Question: How do I set the leading spaces in a GtkWidget? as you can see into below imagem, username/password widgets are a bit away from horizontal line when the window begins

My code:
'''
GtkWidget *window;
GtkWidget *login_label;
GtkWidget *username_label, *password_label;
GtkWidget *username_entry, *password_entry;
GtkWidget *ok_button;
GtkWidget *hbox0, *hbox1, *hbox2, *hbox3;
GtkWidget *vbox;
gtk_init(&argc, &argv);
window = gtk_window_new(GTK_WINDOW_TOPLEVEL);
gtk_window_set_title(GTK_WINDOW(window), "hello");
gtk_window_set_position(GTK_WINDOW(window), GTK_WIN_POS_CENTER);
gtk_window_set_default_size(GTK_WINDOW(window), 200, 300);
g_signal_connect(G_OBJECT(window), "destroy", G_CALLBACK(gtk_main_quit), NULL);
login_label = gtk_label_new("Login");
username_label = gtk_label_new("Username: ");
password_label = gtk_label_new("Password: ");
username_entry = gtk_entry_new();
password_entry = gtk_entry_new();
gtk_entry_set_visibility(GTK_ENTRY(password_entry), FALSE);
ok_button = gtk_button_new_with_label("Enter");
g_signal_connect(G_OBJECT(ok_button), "clicked", G_CALLBACK(print_username), ok_button);
hbox0 = gtk_hbox_new(TRUE, 5);
hbox1 = gtk_hbox_new(TRUE, 5);
hbox2 = gtk_hbox_new(TRUE, 5);
hbox3 = gtk_hbox_new(TRUE, 5);
vbox = gtk_vbox_new(FALSE, 10);
gtk_box_pack_start(GTK_BOX(hbox0), login_label, TRUE, FALSE, 5);
gtk_box_pack_start(GTK_BOX(hbox1), username_label, TRUE, FALSE, 5);
gtk_box_pack_start(GTK_BOX(hbox1), username_entry, TRUE, FALSE, 5);
gtk_box_pack_start(GTK_BOX(hbox2), password_label, TRUE, FALSE, 5);
gtk_box_pack_start(GTK_BOX(hbox2), password_entry, TRUE, FALSE, 5);
gtk_box_pack_start(GTK_BOX(hbox3), ok_button, FALSE, FALSE, 5);
gtk_box_pack_start(GTK_BOX(vbox), hbox0, FALSE, FALSE, 5);
gtk_box_pack_start(GTK_BOX(vbox), hbox1, FALSE, FALSE, 5);
gtk_box_pack_start(GTK_BOX(vbox), hbox2, FALSE, FALSE, 5);
gtk_box_pack_start(GTK_BOX(vbox), hbox3, FALSE, FALSE, 5);
gtk_container_add(GTK_CONTAINER(window), vbox);
gtk_widget_show_all(window);
gtk_main();
'''
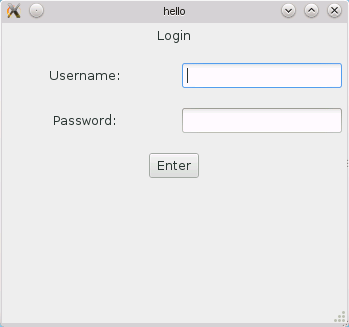
Answer: A 'GtkGrid' inside of a 'GtkDialog' is probably more appropriate for the layout you are trying to achieve, however, let me at least help with your code as it is now.
For the packing, I assume you want the 'GtkLabel' widgets to be a fixed width, left-aligned. The 'GtkEntry' widgets would fill up the rest of the horizontal space.
First, you can control the "alignment" of the text within a 'GtkLabel'. Since a 'GtkLabel' is a 'GtkMisc', you can use that to align the text. The alignment is a fraction where '0.0' is all the way to the left/top and '1.0' all the way to the right/bottom.
'''
username_label = gtk_label_new("Username: ");
password_label = gtk_label_new("Password: ");
/* left align horizontally, center align vertically */
gtk_misc_set_alignment(GTK_MISC(username_label), 0.0, 0.5);
gtk_misc_set_alignment(GTK_MISC(password_label), 0.0, 0.5);
'''
Assuming you are using GTK+ 3, you probably should ditch the deprecated 'gtk_hbox_new()' and 'gtk_vbox_new()' functions in favor of 'gtk_box_new()'. I've found there are often unexpected results using those deprecated functions in GTK+ 3.
'''
hbox0 = gtk_box_new(GTK_ORIENTATION_HORIZONTAL, 5);
hbox1 = gtk_box_new(GTK_ORIENTATION_HORIZONTAL, 5);
hbox2 = gtk_box_new(GTK_ORIENTATION_HORIZONTAL, 5);
hbox3 = gtk_box_new(GTK_ORIENTATION_HORIZONTAL, 5);
vbox = gtk_box_new(GTK_ORIENTATION_VERTICAL, 10);
'''
Finally, you can change the packing so that the labels do not expand, but the entries do.
'''
/* login label fills all horiz space */
gtk_box_pack_start(GTK_BOX(hbox0), login_label, TRUE, TRUE, 5);
/* labels do NOT expand, but they will fill the space if it's there */
gtk_box_pack_start(GTK_BOX(hbox1), username_label, FALSE, TRUE, 5);
gtk_box_pack_start(GTK_BOX(hbox2), password_label, FALSE, TRUE, 5);
/* entries expand and fill all remaining space */
gtk_box_pack_start(GTK_BOX(hbox1), username_entry, TRUE, TRUE, 5);
gtk_box_pack_start(GTK_BOX(hbox2), password_entry, TRUE, TRUE, 5);
'''
While it's a little bit out of date, you may want to read <URL> you can quickly test your layouts before hard-coding them in C.
Also note that as of GTK+ 3, the '"halign"', '"valign"', '"hexpand"' and '"vexpand"' are now preferred over the '"expand"' and '"fill"' properties.
Here is a "better" way to do it with a 'GtkGrid' which handles the width-for-height geometry of GTK+ 3 a little better and ensures you have both rows and columns.
First, set the 'hexpand' property of the entry widgets (as opposed to "packing" them into a box with expand):
'''
/* allow entry widgets to expand */
gtk_widget_set_hexpand(username_entry, TRUE);
gtk_widget_set_hexpand(password_entry, TRUE);
'''
Next, attach all of the widgets to a grid. You can span the "login" label and the "ok" button across multiple columns:
'''
grid = gtk_grid_new();
/* 5 pixels between rows and columns */
gtk_grid_set_row_spacing(GTK_GRID(grid), 5);
gtk_grid_set_column_spacing(GTK_GRID(grid), 5);
/* 5 pixels around entire grid */
gtk_container_set_border_width(GTK_CONTAINER(grid), 5);
/* "login" spans 2 columns */
gtk_grid_attach(GTK_GRID(grid), login_label, 0, 0, 2, 1);
gtk_grid_attach(GTK_GRID(grid), username_label, 0, 1, 1, 1);
gtk_grid_attach(GTK_GRID(grid), username_entry, 1, 1, 1, 1);
gtk_grid_attach(GTK_GRID(grid), password_label, 0, 2, 1, 1);
gtk_grid_attach(GTK_GRID(grid), password_entry, 1, 2, 1, 1);
/* "ok" button spans 2 columns */
gtk_grid_attach(GTK_GRID(grid), ok_button, 0, 3, 2, 1);
gtk_container_add(GTK_CONTAINER(window), grid);
'''
The arguments to 'gtk_grid_attach' specify the placement, width, and height (in cells, not pixels) for each widget. Check out the <URL> for details.